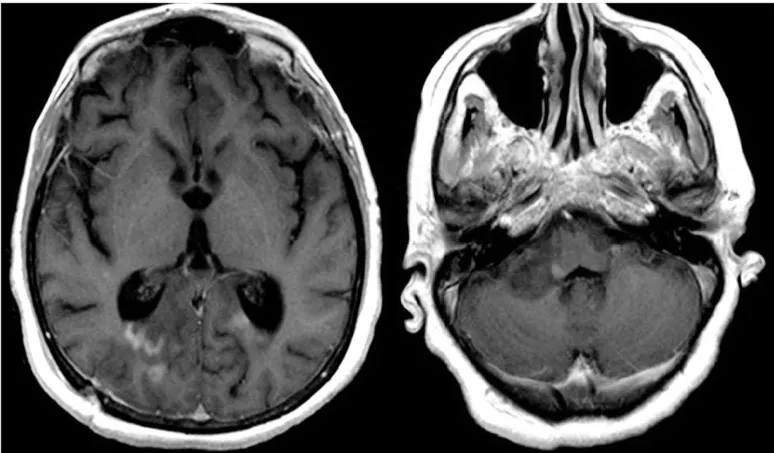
T1W-MRI with contrast shows lesions located in the splenium, pons, and cerebellum with minimal contrast enhancement.
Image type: radiology (mri)